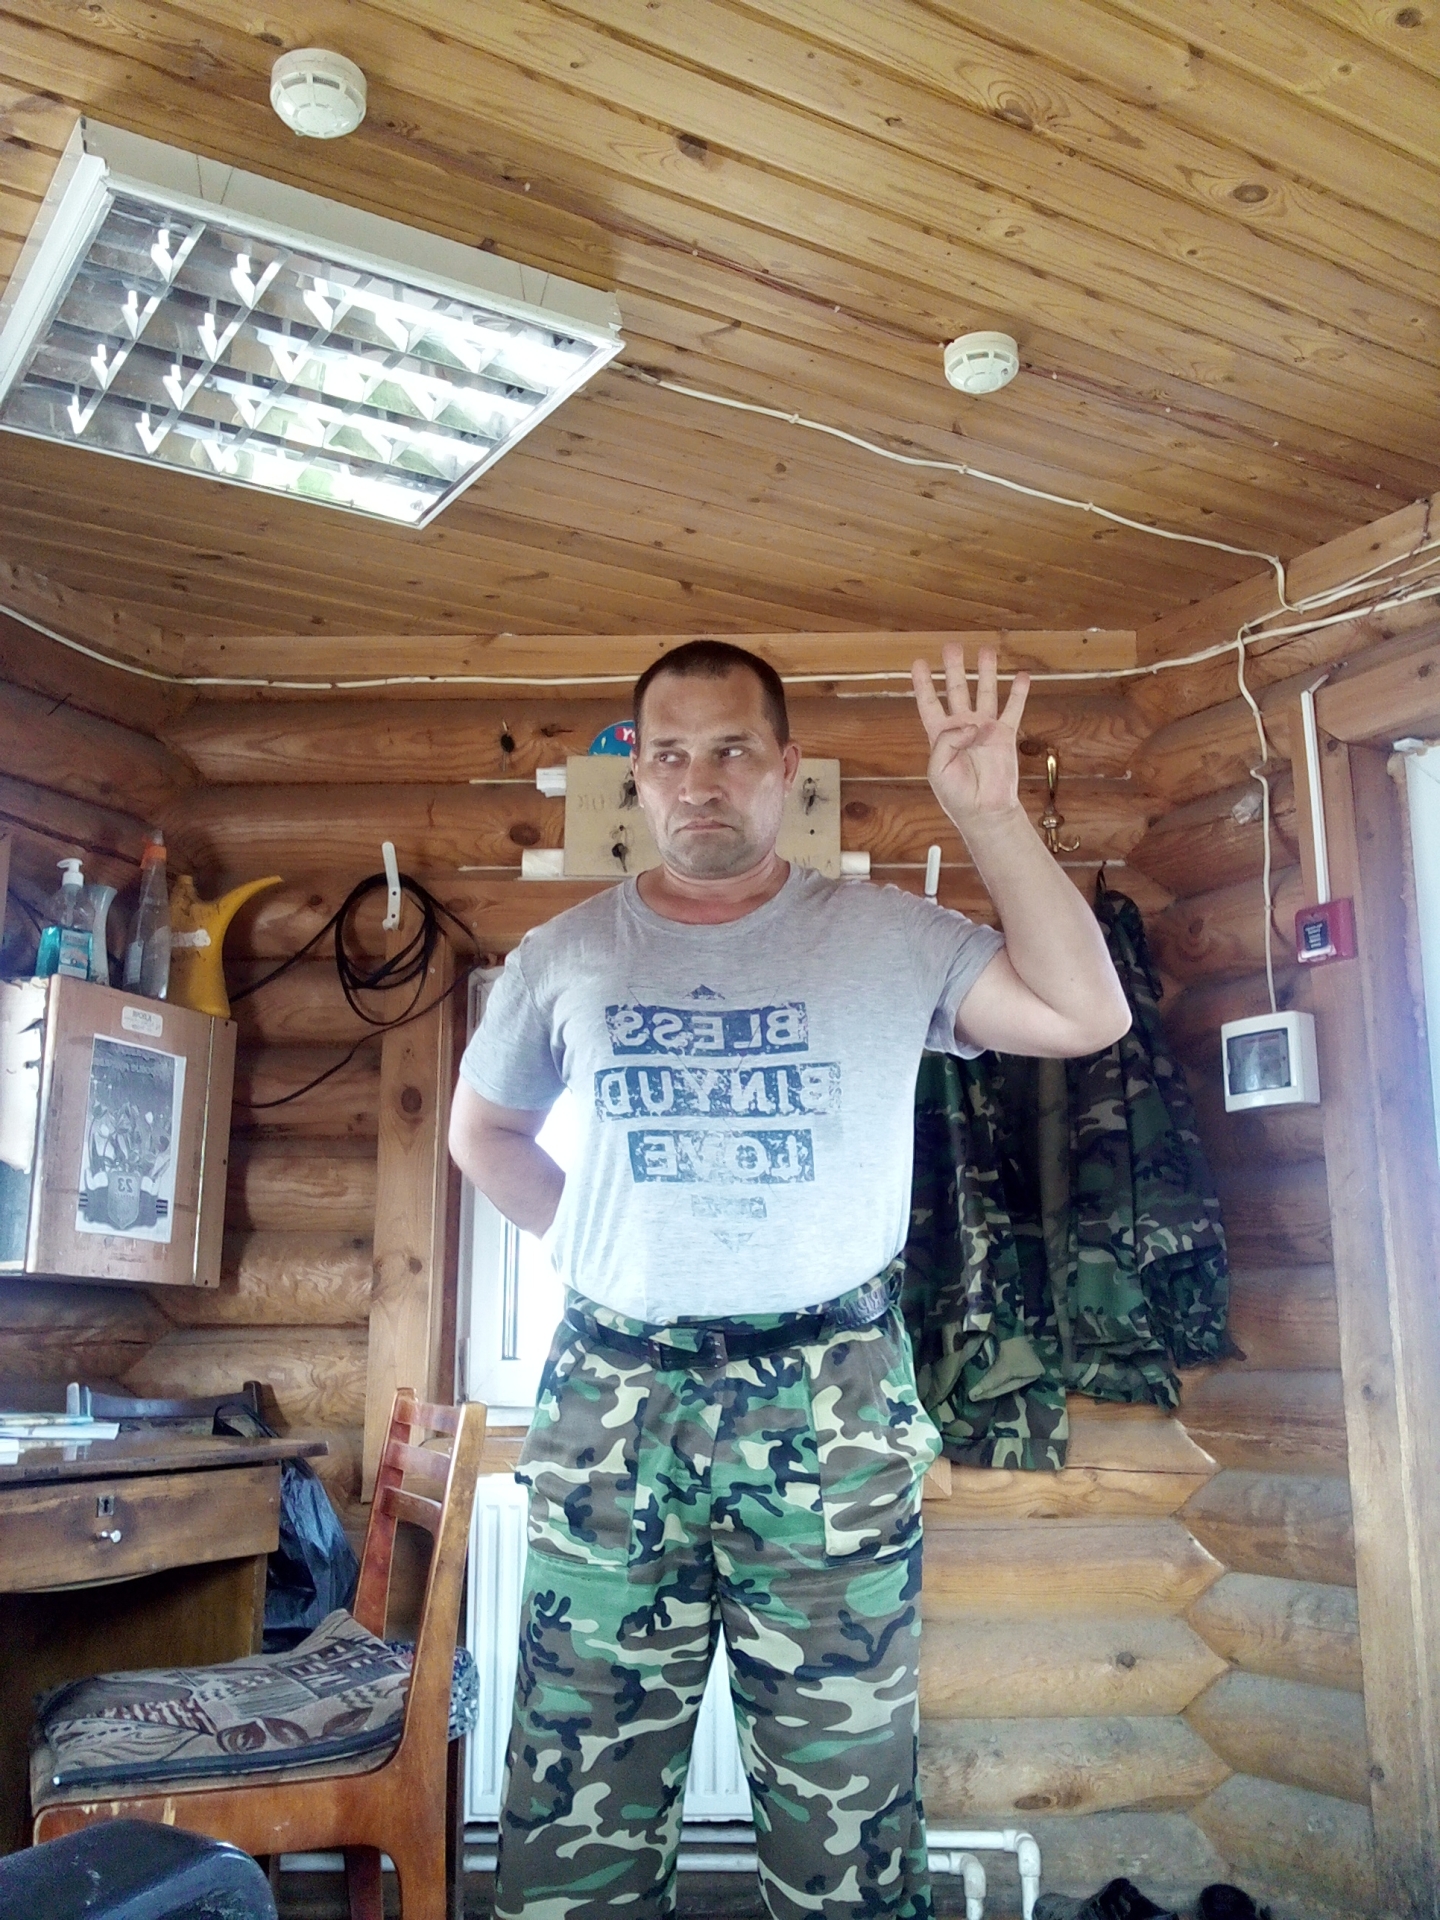
Label: noise